Question: So I have a tableview where I changed the size to match its content size with this code.
'''
CGRect testF = table1.frame;
testF.size.height = table1.contentSize.height;
table1.frame = testF;
'''
But when I try to click any of the items I can only click the top two or the section in the red, because that is the initial height of the table in the beginning.

Is there a way around this, to dynamically change its height and still keep it clickable?
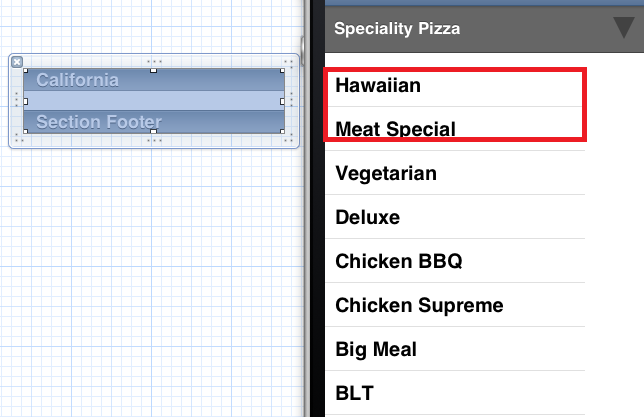
Answer: I would think that the problem is not that you re sized the tableview, but that there is something that is blocking those touch events. Perhaps you have some other view in the way or the tableview is nested inside of another view which has a frame set to the tappable area that you see but has clips to bounds off so you are able to see the tableview outside of it. Try doing something like the following and see if it works, this should test my theory out:
'''
table1.superview.frame = cgrectMake(table1.superview.frame.origin.x, table1.superview.frame.origin.y, testF.size.width, testF.size.height);
'''
Add this under the code you showed above.